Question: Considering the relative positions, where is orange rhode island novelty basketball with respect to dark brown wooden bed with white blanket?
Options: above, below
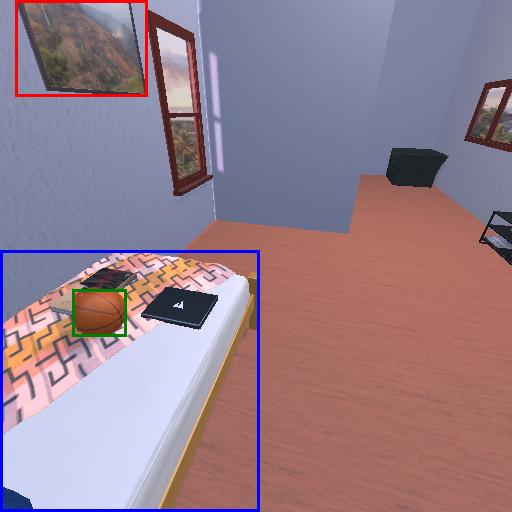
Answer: above